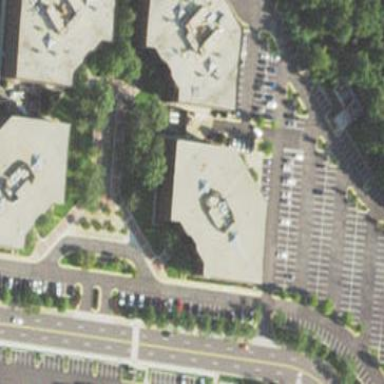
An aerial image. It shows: Office building.